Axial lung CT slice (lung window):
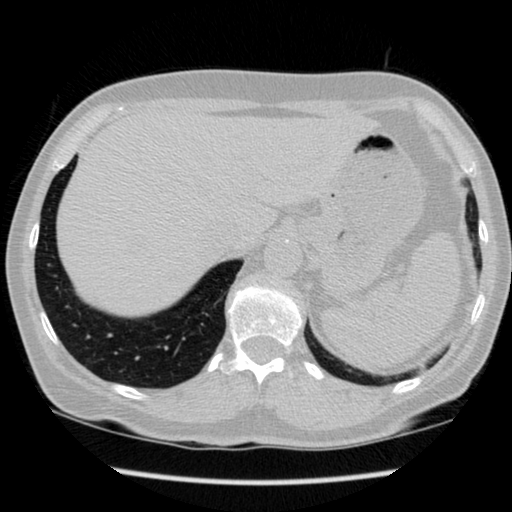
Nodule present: no